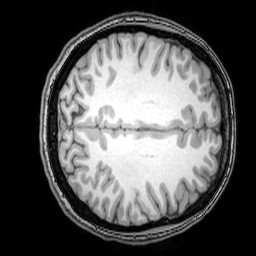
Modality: T1w
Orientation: axial
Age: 24
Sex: female
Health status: healthy
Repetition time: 0.081 s
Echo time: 0.037 s